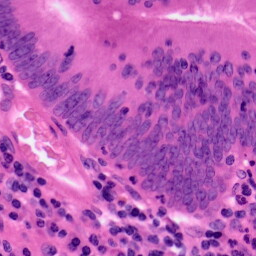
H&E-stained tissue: Colon